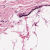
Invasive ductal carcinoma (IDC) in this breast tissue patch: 0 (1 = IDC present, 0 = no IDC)